Question: I have simple chart with x-axis lables and tooltips,
the date of the months on the tooltips are correct while the months on the x-axis labels is one month behind.

when i change the time zone from GMT+2 US East to UTC-5 the issue resolved.
i also added the following global options useUTC, but it has no affect.
you can see the GMT+2 results in <URL>, when you change your timezone, to utc it will resolved.
'''
Highcharts.setOptions({
global: {
useUTC: true
}
});
'''
---
Any help will be appreciated. (<URL>
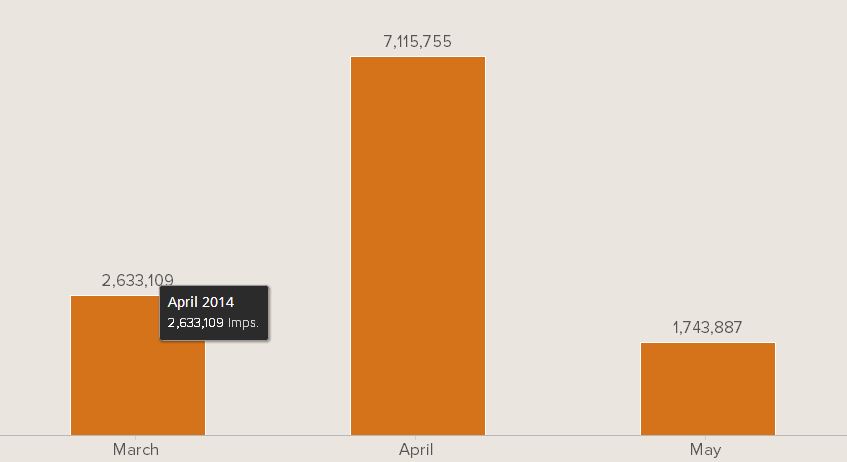
Answer: I use 'highcharts', 'angularjs' and 'highcharts-ng'.
I added the following options (it works for me):
'''
Highcharts.setOptions({
global : {
useUTC : true,
timezoneOffset: -2 * 60 //GMT +2
}
});
'''